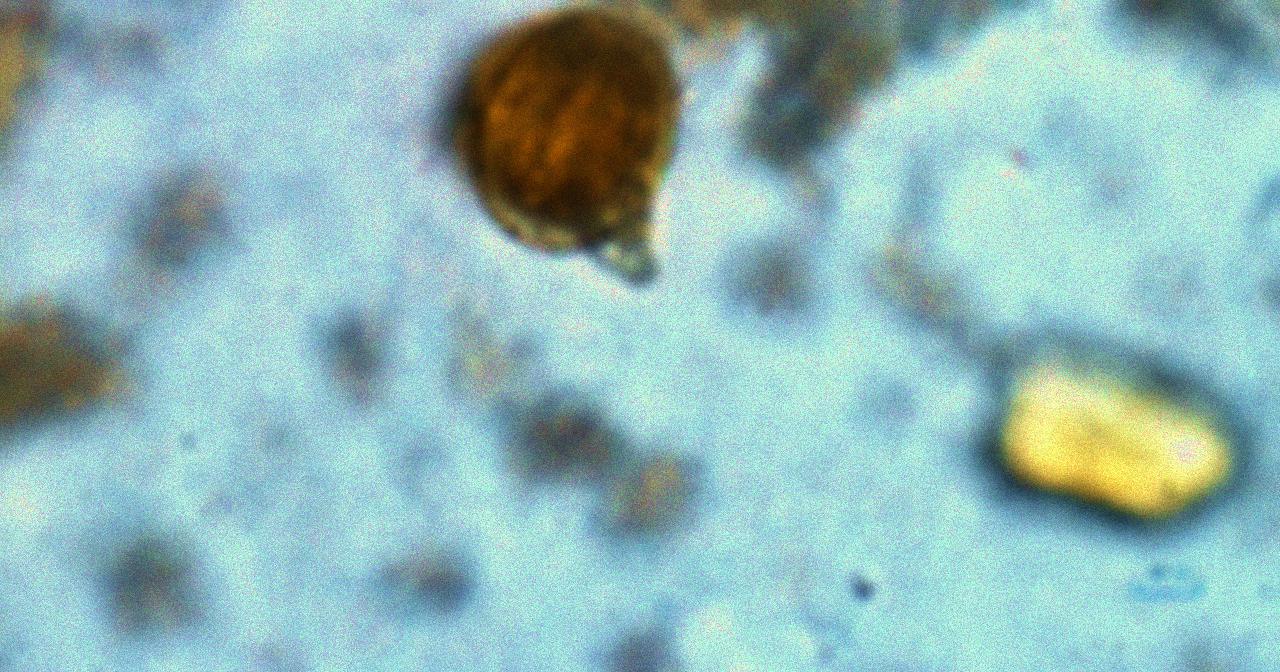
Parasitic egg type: Ascaris lumbricoides